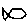
Label: fish